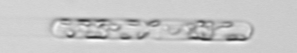
Label: Dactyliosolen_fragilissimus